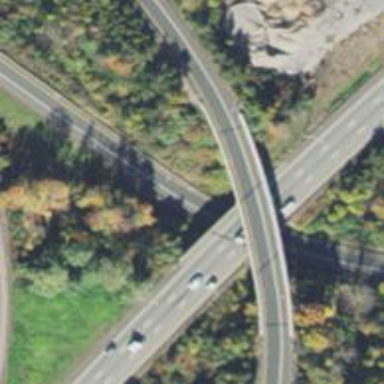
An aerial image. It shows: Bridge on motorway link.